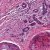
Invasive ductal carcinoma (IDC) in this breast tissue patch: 0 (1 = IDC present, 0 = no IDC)